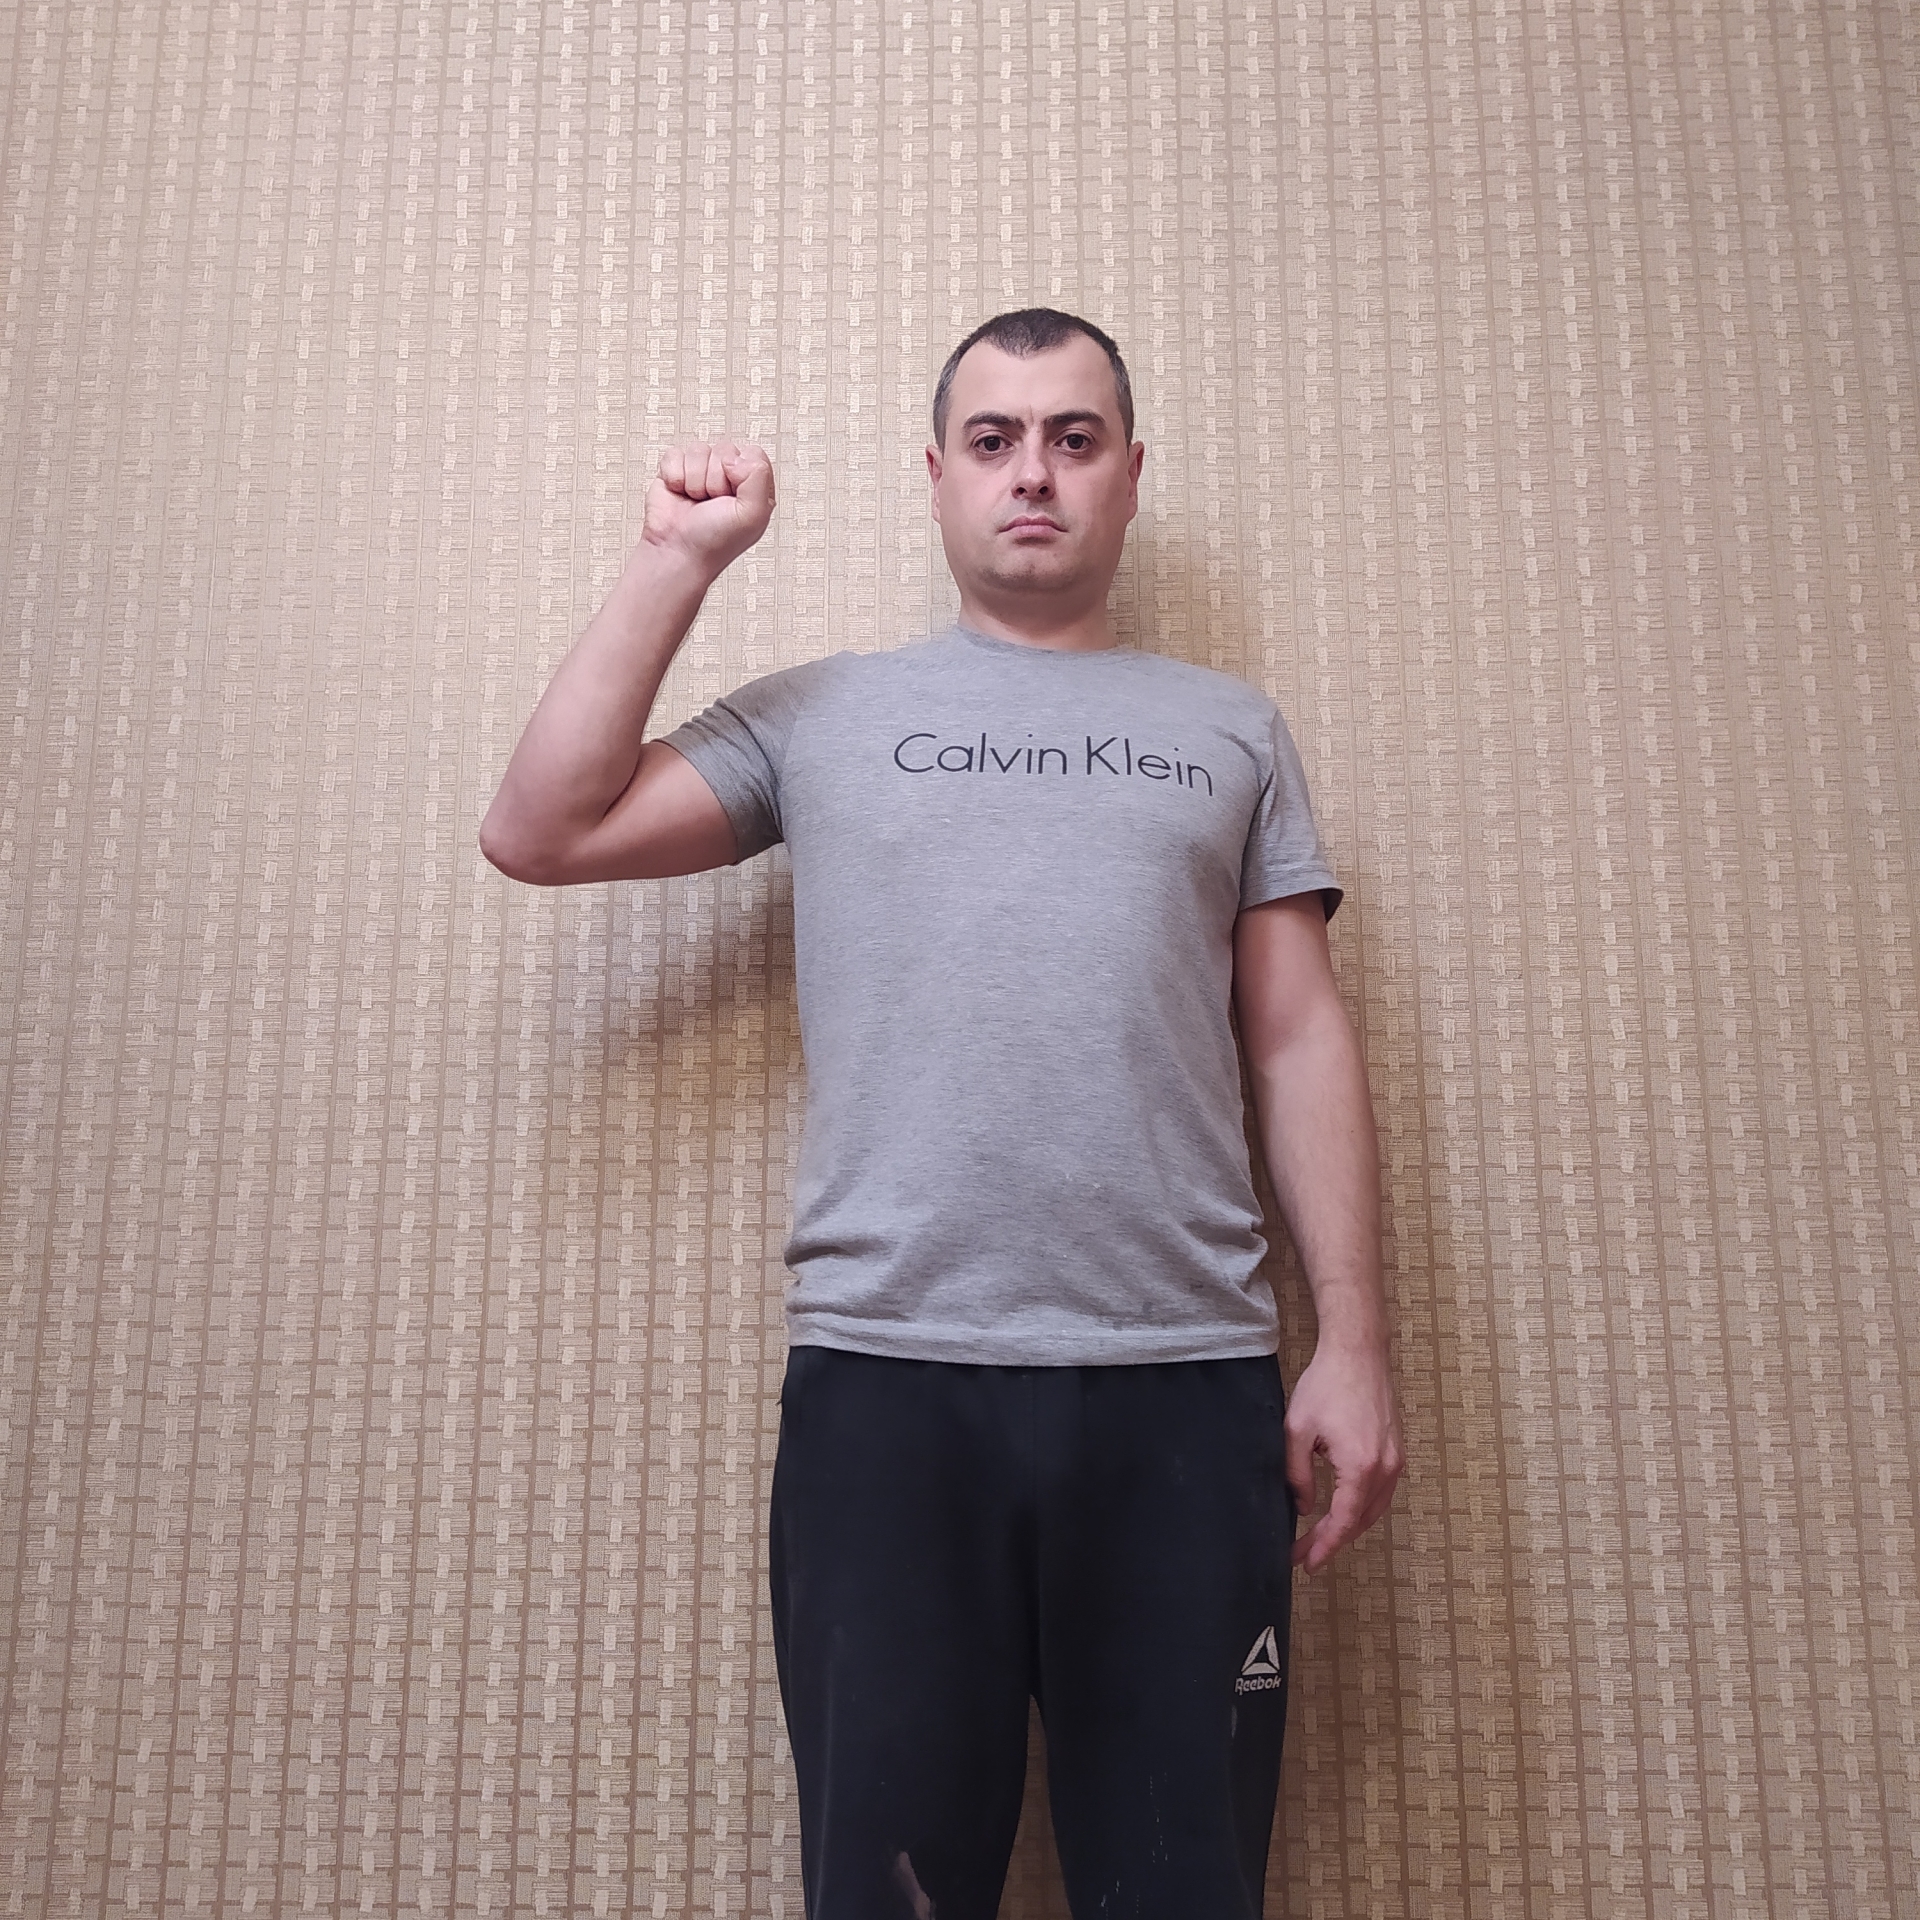
Label: clear